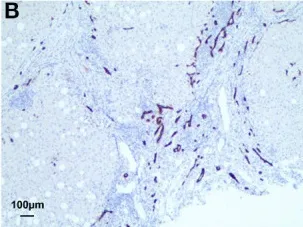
Cirrhosis was observed by immunolabeling with CD34 staining (brown) and Warthin-Starry (black) staining respectively (B, C).
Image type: pathology (immunostaining)